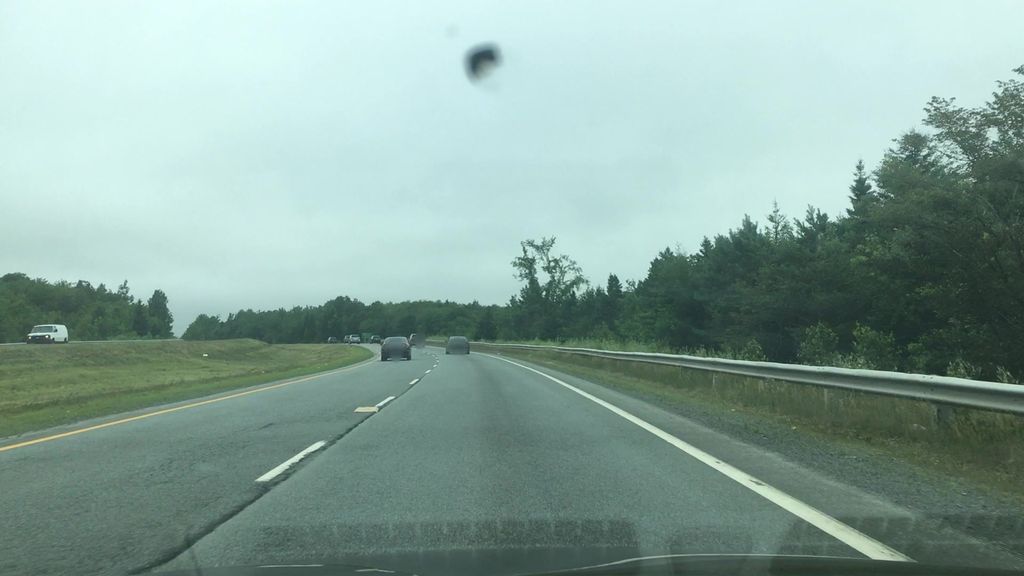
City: halifax